Aerial crown-view tile of a tropical tree (Barro Colorado Island, Panama), acquired 20240918:
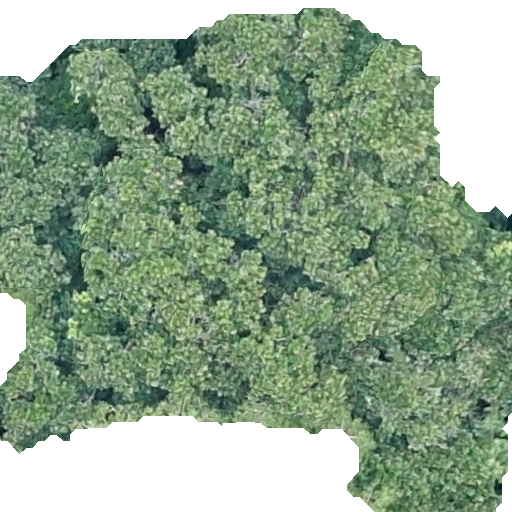
Species: Anacardium excelsum
GBIF accepted scientific name: Anacardium excelsum
Crown area: 352.081 m²